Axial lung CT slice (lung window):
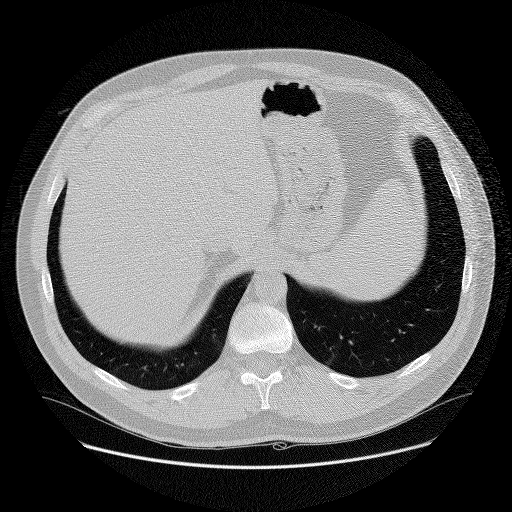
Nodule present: no